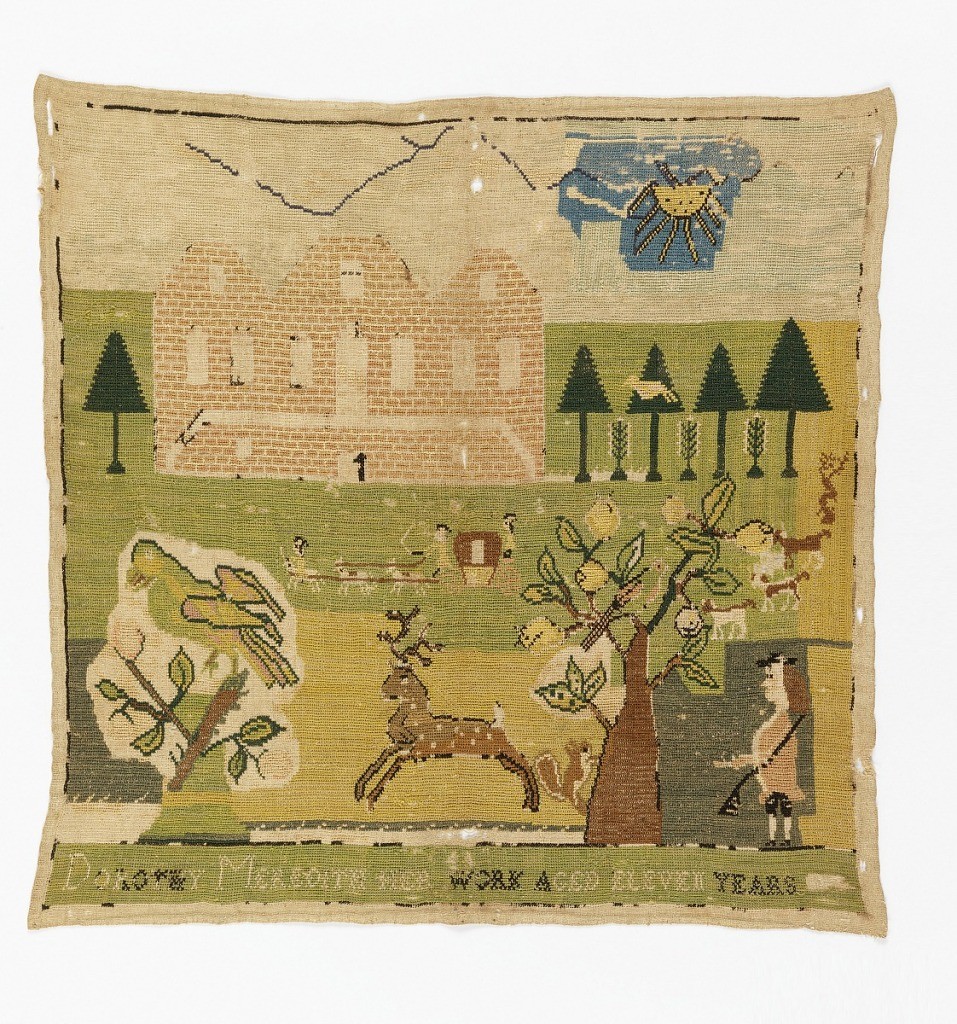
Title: Sampler
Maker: Dorothy Meredith
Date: late 18th century
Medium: silk embroidery, linen foundation Technique: solid cross-stitch on plain weave
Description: Landscape with house, trees and horse-drawn coach in the distance; hunter, stag and bird on tree in the foreground.